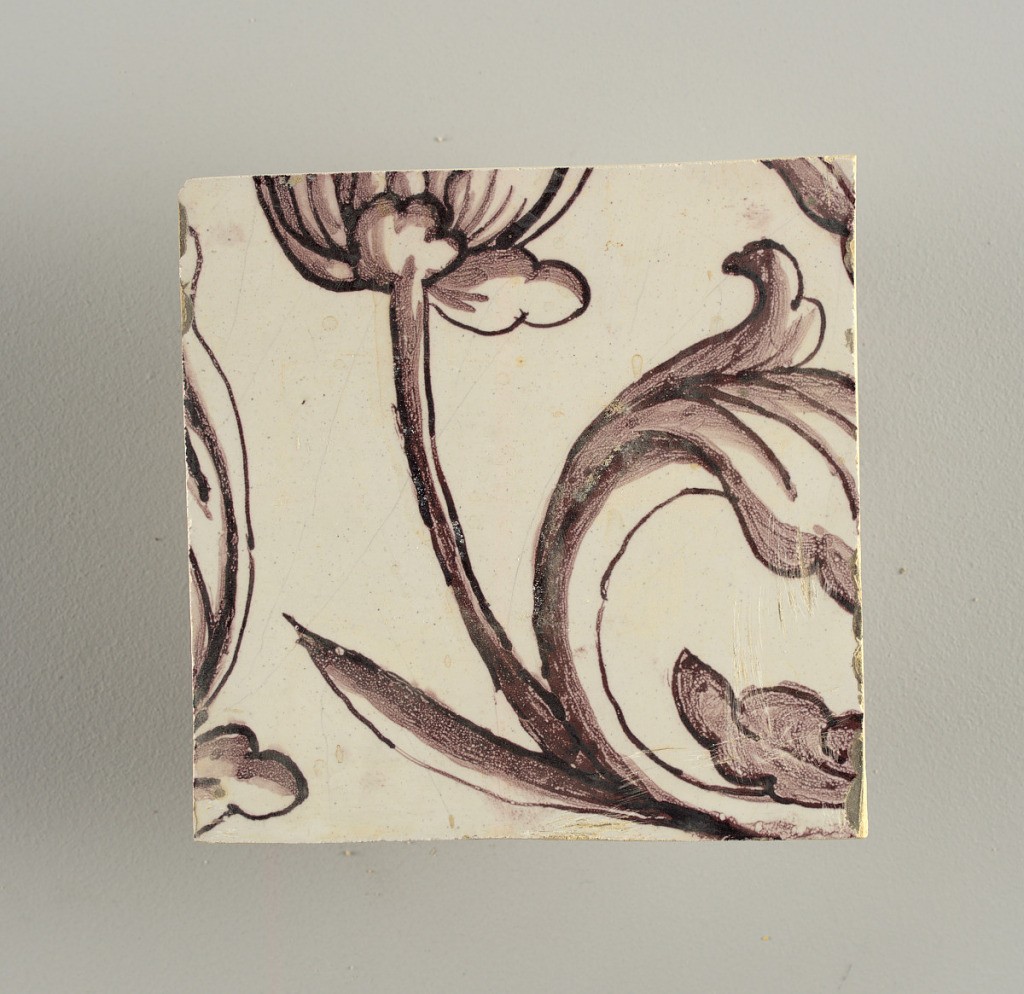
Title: Wall facing
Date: ca. 1725
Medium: Tin-glazed earthenware, underglaze
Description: Horizontal rectangle.  Thirty-seven tiles wide and twenty-one high with opening for door or window nineteen and one-half tiles high and twelve wide.  To left and right of opening, centered canopy above. Left, woman representing Hope, right, a sculputure urn.  Centered above opening, a mascaron.  Arabesque design of foliage.